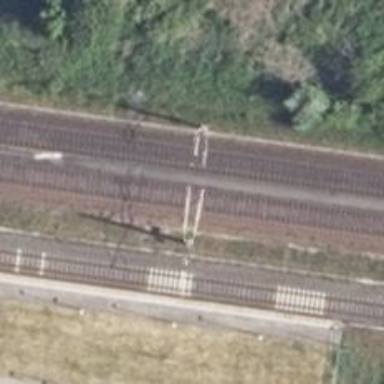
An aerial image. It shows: Railway milestone with catenary mast.